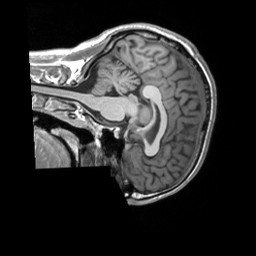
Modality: T1w
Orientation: sagittal
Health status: ill
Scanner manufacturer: siemens
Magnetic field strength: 3 T
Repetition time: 1.7 s
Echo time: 0.00239 s